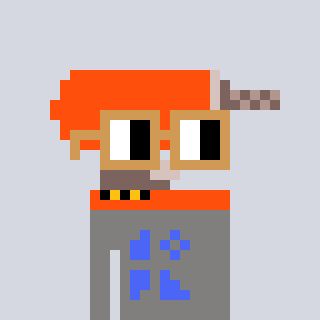
a pixel art character with square brown glasses, a drill-shaped head and a bluegrey-colored body on a cool background